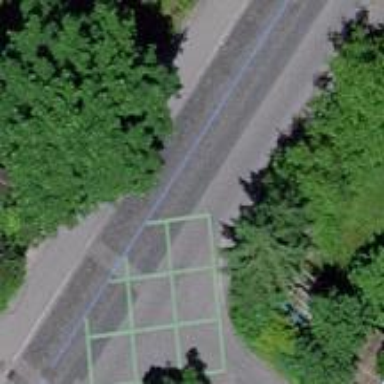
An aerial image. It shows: Kerb serving as barrier.